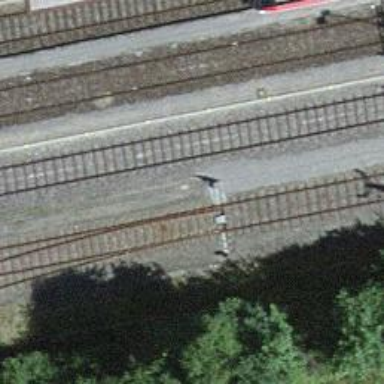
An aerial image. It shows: Railway switch.